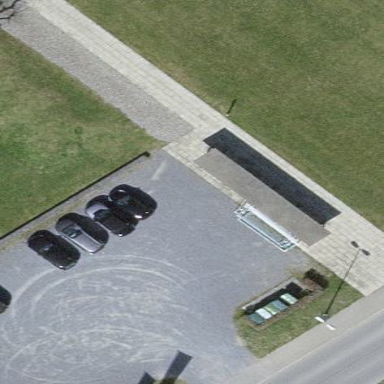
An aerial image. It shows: View of roof of building.